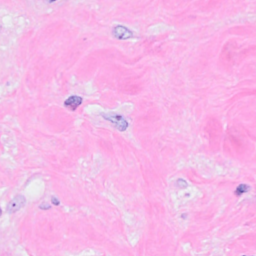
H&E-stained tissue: Breast